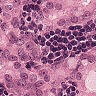
Metastatic tissue present: yes